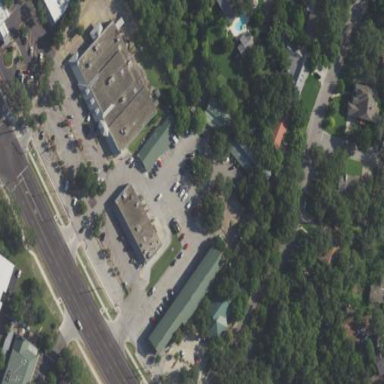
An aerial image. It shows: Retail area.